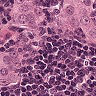
Metastatic tissue present: yes